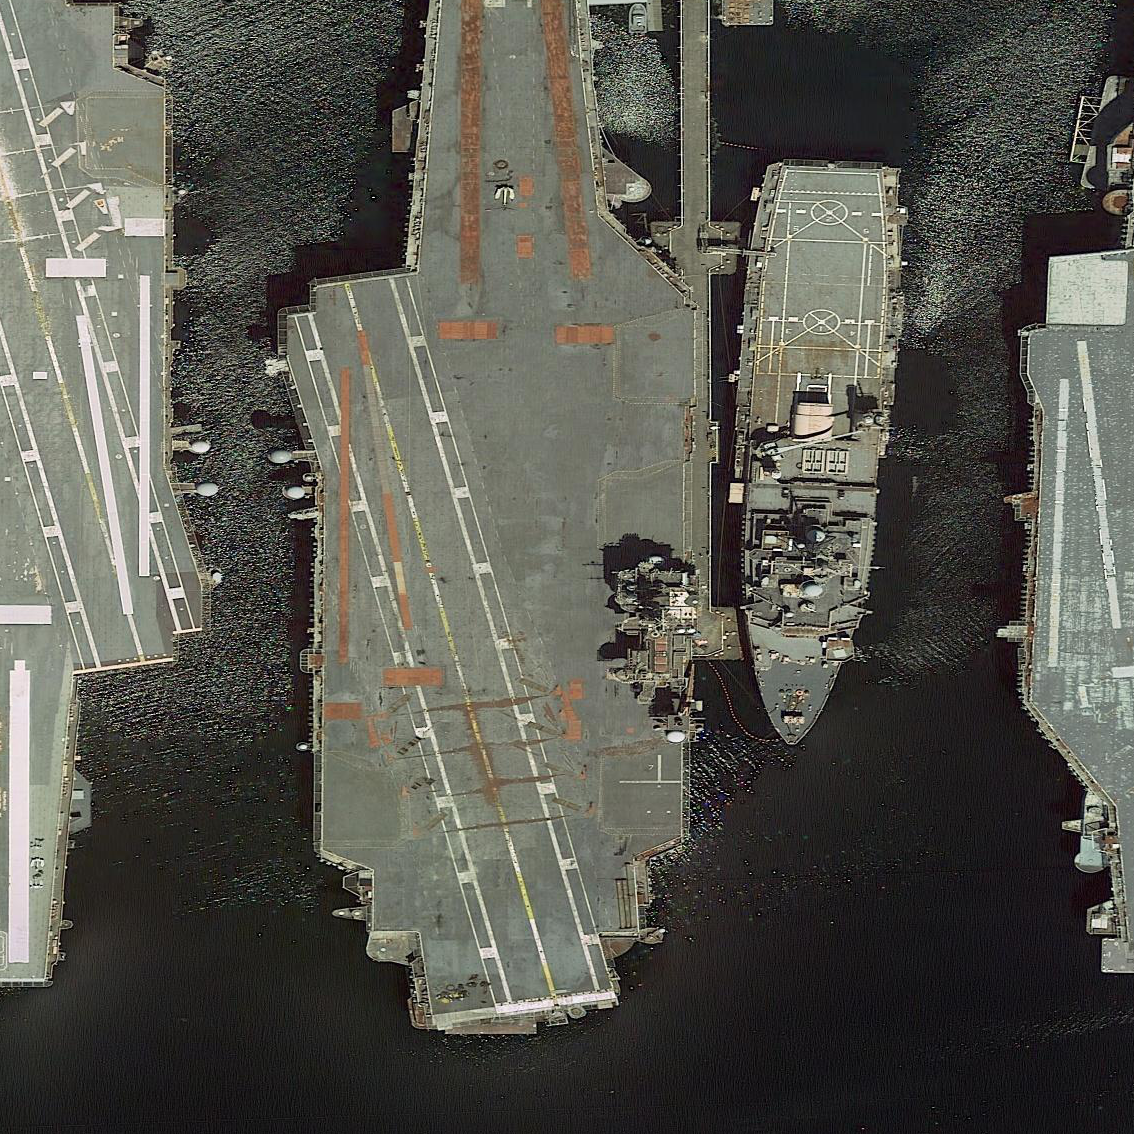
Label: aircraft_carrier